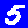
Digit: 5